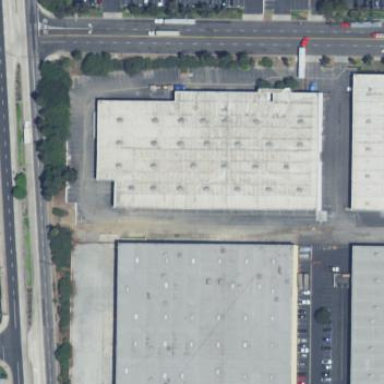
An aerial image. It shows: Warehouse building.